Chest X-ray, AP view. Patient: 45 years old, sex M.
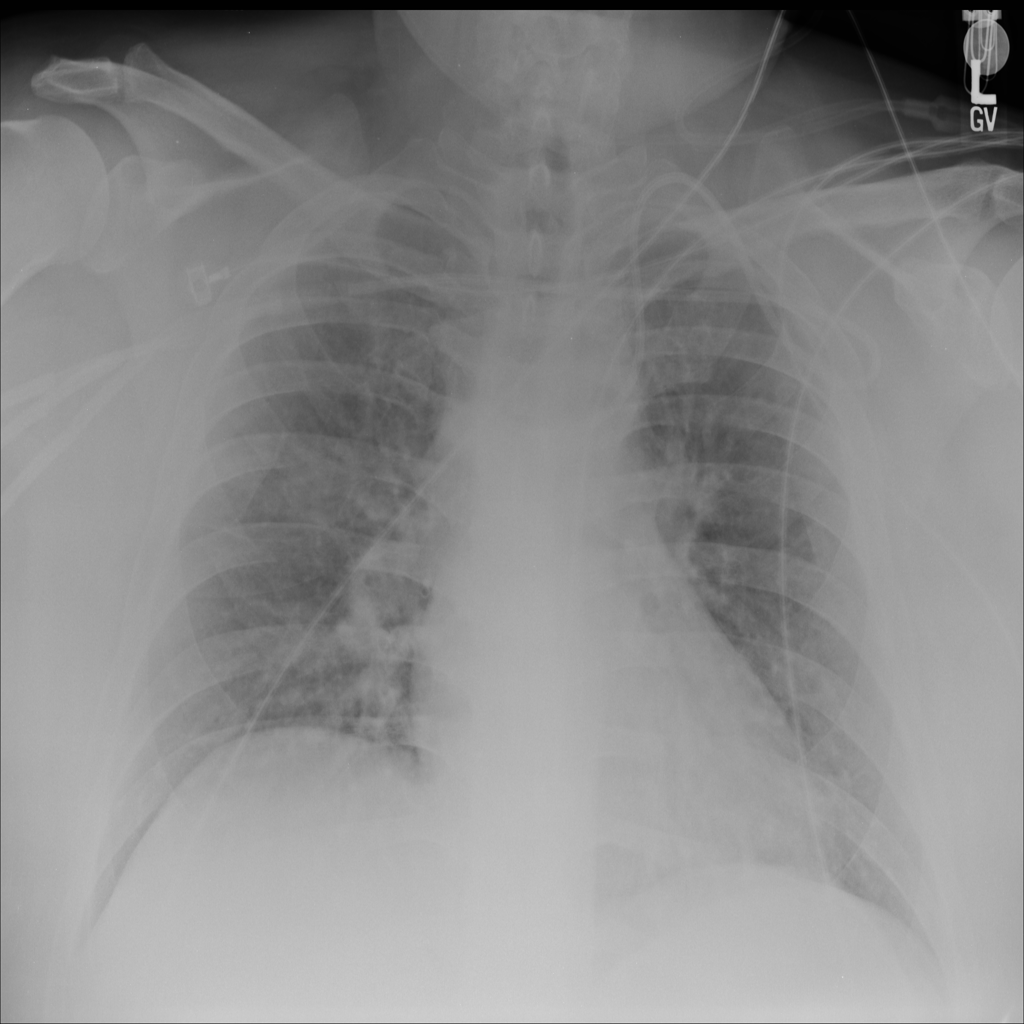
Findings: Pneumothorax